Question: I'm having problems coding a T Flip Flop with clear and reset. As the picture below shows, t_in is operating as enable input, that will be set to 1 or 0 from a mod-m counter. to_ldspkr will then toggle. The clr_FF will clear the flip flop.
<URL>

I'm now sure how I should code this flip flop. This is my code, but it's not working:
'''
library IEEE;
use IEEE.STD_LOGIC_1164.ALL;
entity T_FF is
port(
from_t_in : in std_logic;
clk, reset : in std_logic;
from_clr_FF : in std_logic;
to_ldspkr : out std_logic
);
end T_FF;
architecture Behavioral of T_FF is
signal temp: std_logic;
signal r_reg, r_next : std_logic;
begin
process(reset, clk, from_clr_FF, r_reg)
begin
if(reset = '1') then
r_reg <= '0';
elsif(from_clr_FF = '1') then
r_next <= '0';
elsif(clk'event and clk='1') then
if(from_t_in = '1') then
temp <= not temp;
end if;
end if;
end process;
to_ldspkr <= temp;
end Behavioral;
'''
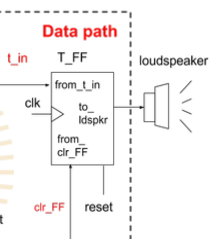
Answer: temp is not initialized. I guess you don't need r_reg and r_next. Just replace them with temp, so it gets initialized on the reset(s). r_reg is not needed then in the sensitivity.